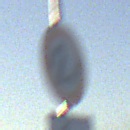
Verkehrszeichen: TatsaechlicheBreite2
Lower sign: RichtungsangabeDurchPfeile2
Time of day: SunriseSunset
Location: Outdoor (RoadRail)
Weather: Clear
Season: NotSpecified
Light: Natural